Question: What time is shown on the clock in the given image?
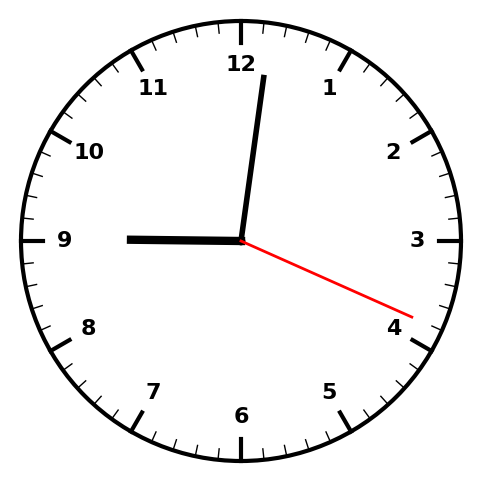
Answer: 09:01:19